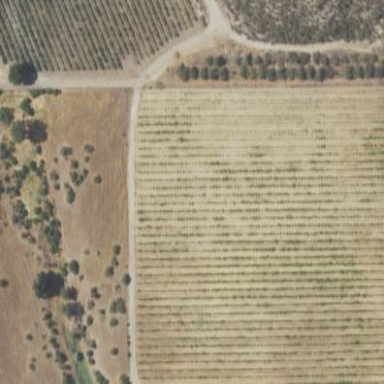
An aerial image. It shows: Vineyard with grape crops.